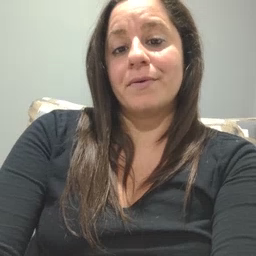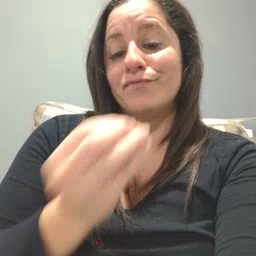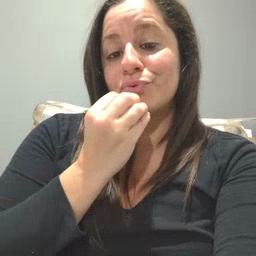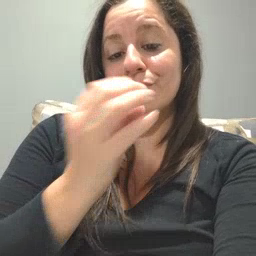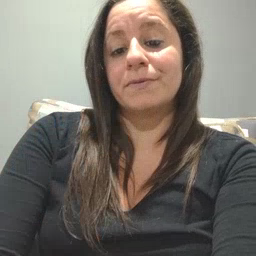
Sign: food